Field crop: maize
Growth stage: 1
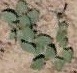
Species: convolvulus